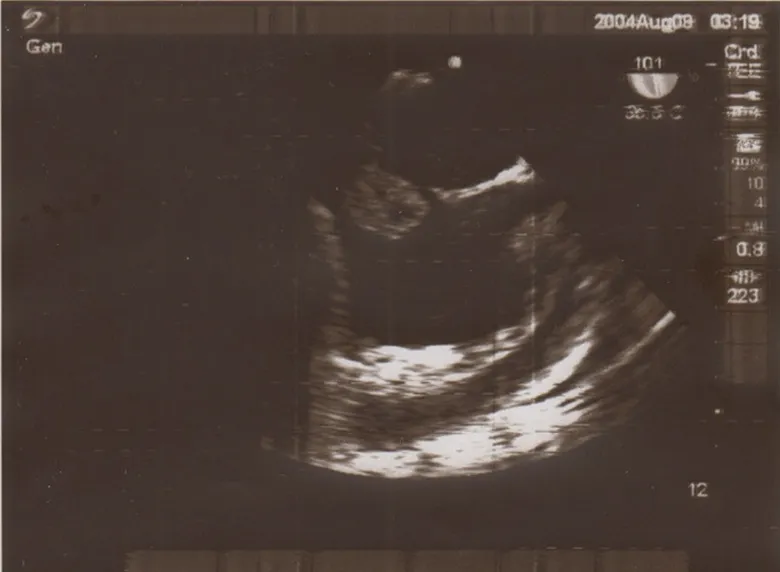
Transthoracic echocardiography M Mode view revealed a large clot in the entrance of inferior vena cava to the right atrium.
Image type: radiology (ultrasound)